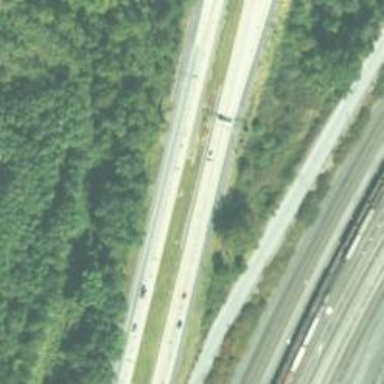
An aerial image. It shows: This image shows trunk highway that functions as expressway.